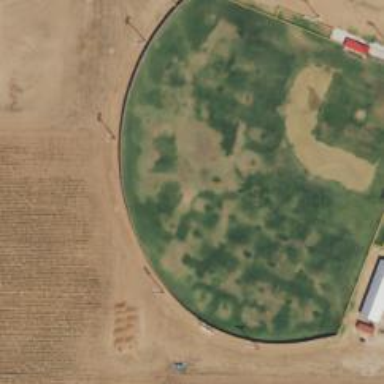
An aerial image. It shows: Baseball pitch for leisure land activities.